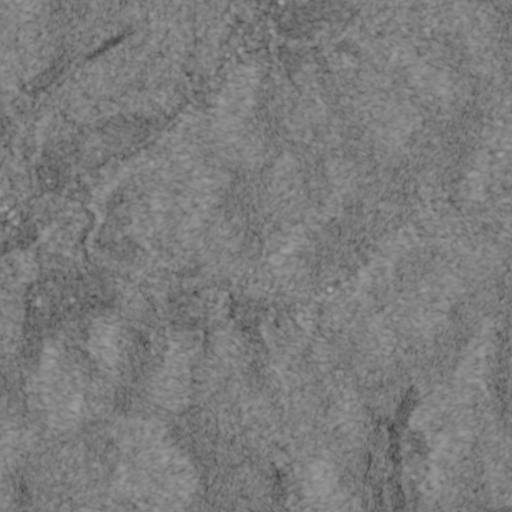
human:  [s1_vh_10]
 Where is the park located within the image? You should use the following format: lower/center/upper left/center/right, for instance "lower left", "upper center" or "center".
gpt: The park is located in the upper center of the image.
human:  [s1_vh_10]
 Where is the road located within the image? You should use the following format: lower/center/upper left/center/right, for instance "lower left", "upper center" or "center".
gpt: There is no road in the image.

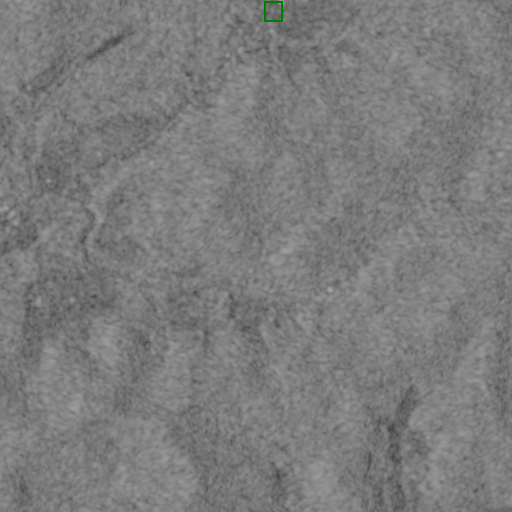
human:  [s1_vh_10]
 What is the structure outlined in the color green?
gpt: The structure outlined in green is a park.
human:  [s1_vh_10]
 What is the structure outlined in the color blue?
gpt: There is no blue outline.